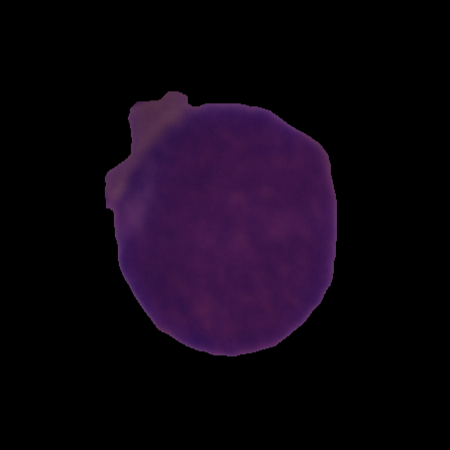
Label: healthy